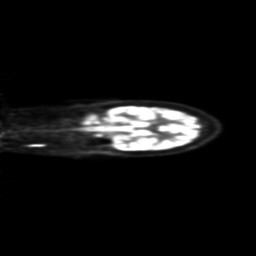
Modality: PET
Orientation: coronal
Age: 58
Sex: female
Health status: ill